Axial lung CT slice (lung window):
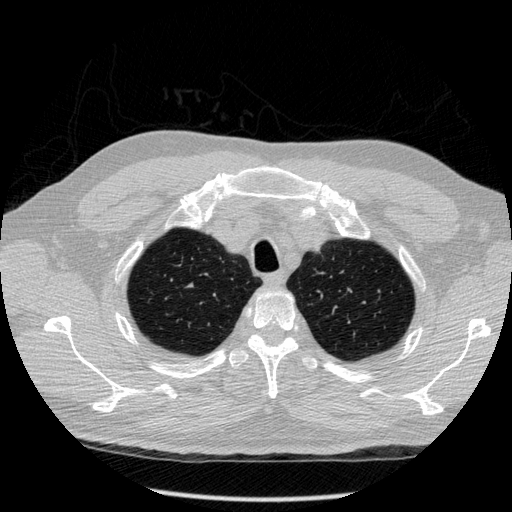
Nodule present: no